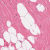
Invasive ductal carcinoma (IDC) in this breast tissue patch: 0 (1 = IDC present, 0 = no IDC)